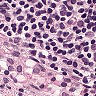
Metastatic tissue present: no